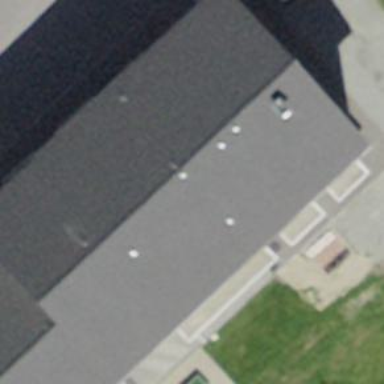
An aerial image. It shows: Building with gabled roof oriented along. The building's color is linen.